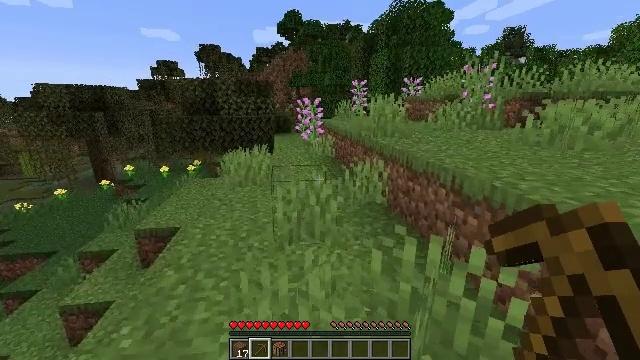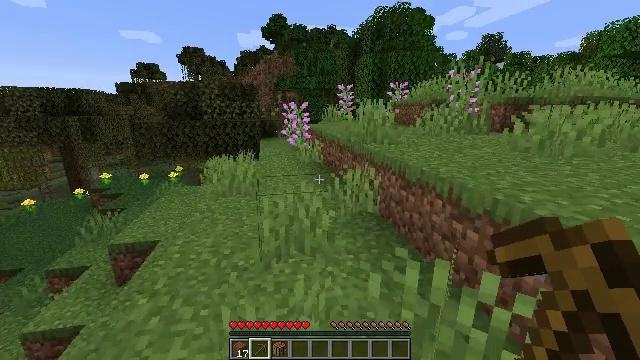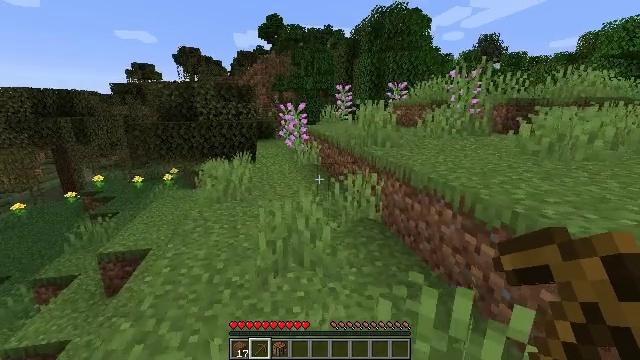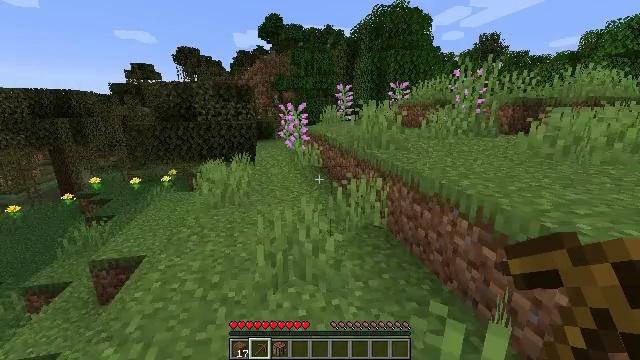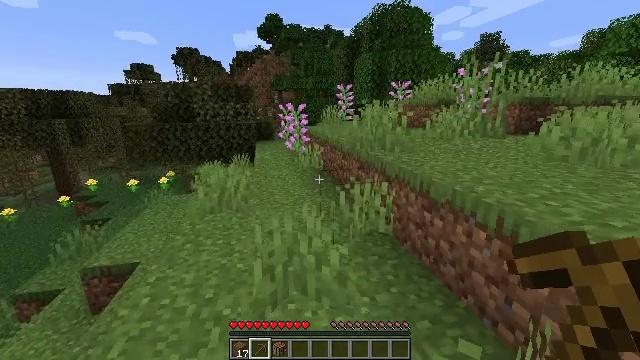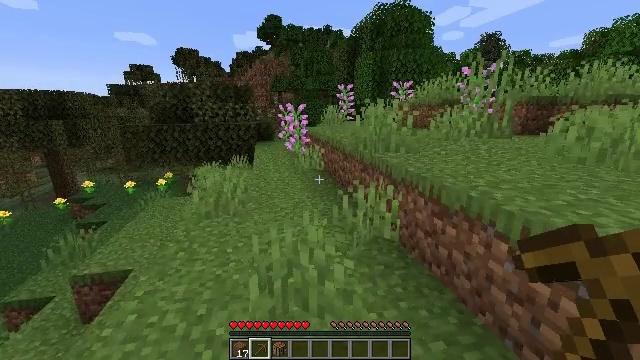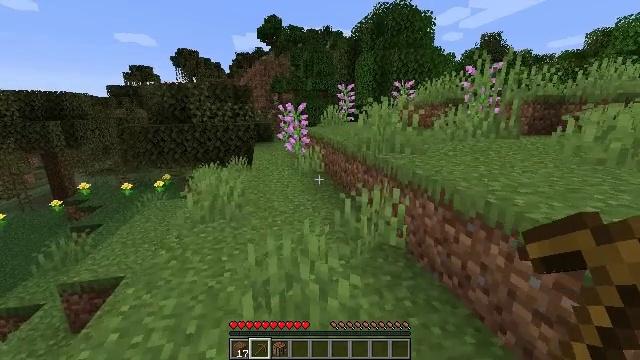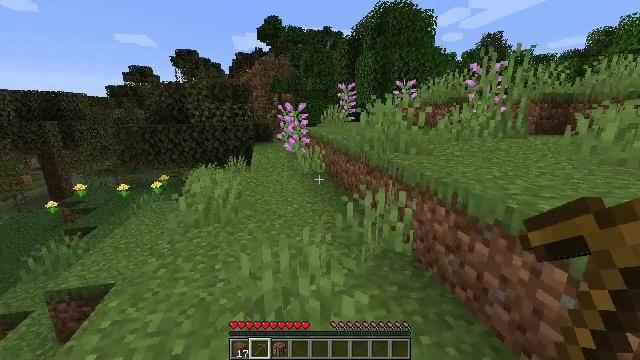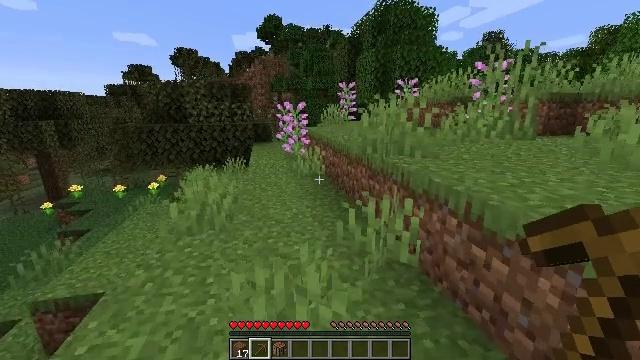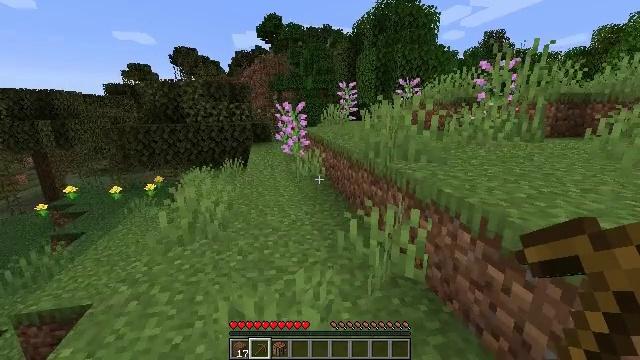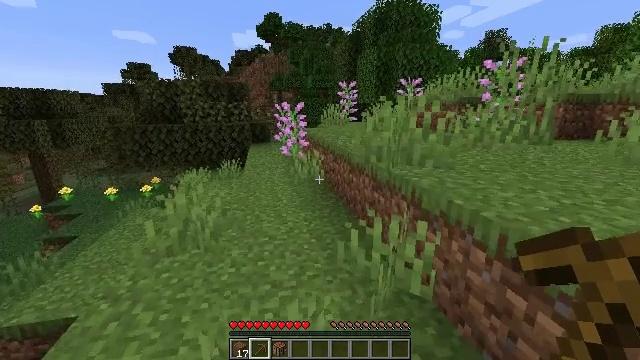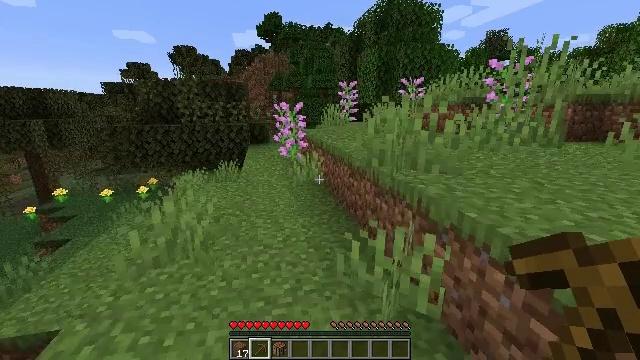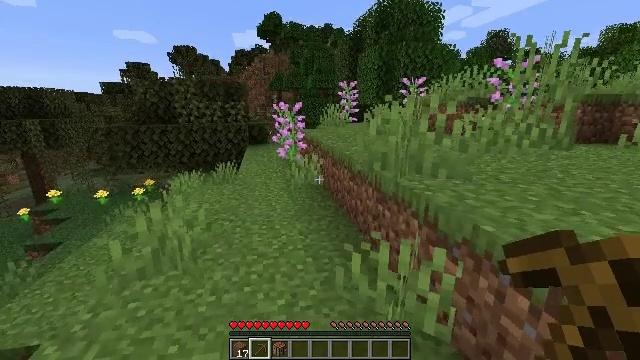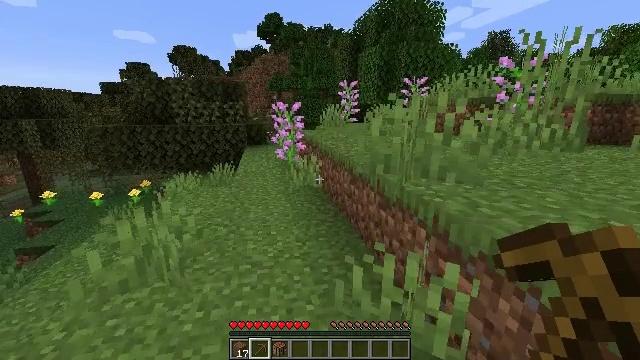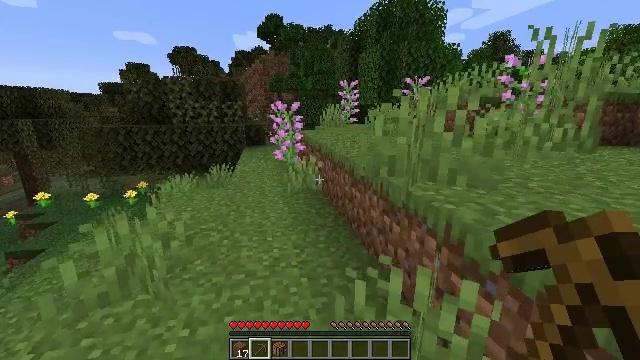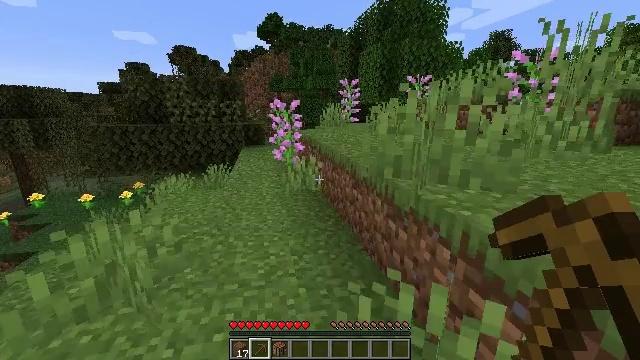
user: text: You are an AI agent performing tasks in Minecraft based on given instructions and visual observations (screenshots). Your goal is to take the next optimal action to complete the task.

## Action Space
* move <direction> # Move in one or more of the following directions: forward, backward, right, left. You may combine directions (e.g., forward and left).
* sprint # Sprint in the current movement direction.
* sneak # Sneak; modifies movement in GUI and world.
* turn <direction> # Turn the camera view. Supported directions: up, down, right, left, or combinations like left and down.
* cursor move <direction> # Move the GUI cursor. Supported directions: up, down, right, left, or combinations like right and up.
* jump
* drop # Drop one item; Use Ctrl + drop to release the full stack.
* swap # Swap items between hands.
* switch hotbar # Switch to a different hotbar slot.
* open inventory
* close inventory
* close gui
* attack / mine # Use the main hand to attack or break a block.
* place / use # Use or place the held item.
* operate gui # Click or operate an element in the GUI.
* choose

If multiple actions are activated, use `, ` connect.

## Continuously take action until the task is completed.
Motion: motion action
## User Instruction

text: Break the stone block.
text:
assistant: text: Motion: move forward, turn right
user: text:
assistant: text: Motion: move forward
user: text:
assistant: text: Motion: move forward
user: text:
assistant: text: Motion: move forward
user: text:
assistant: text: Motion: move forward
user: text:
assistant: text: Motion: move forward
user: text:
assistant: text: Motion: move forward
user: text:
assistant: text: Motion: move forward
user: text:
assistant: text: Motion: move forward
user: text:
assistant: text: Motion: move forward
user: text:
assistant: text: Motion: move forward
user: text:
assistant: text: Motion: move forward
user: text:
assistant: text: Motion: move forward
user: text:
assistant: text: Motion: move forward
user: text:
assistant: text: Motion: move forward
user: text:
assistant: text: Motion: move forward
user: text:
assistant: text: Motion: move forward
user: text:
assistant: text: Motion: move forward
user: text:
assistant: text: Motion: move forward
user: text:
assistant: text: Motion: move forward
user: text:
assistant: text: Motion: move forward
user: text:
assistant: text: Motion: move forward
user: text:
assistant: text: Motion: move forward
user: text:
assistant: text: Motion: move forward
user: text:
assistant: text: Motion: move forward
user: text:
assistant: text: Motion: move forward
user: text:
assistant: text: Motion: move forward
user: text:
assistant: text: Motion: move forward
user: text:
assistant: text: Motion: move forward, jump
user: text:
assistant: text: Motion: move forward, jump